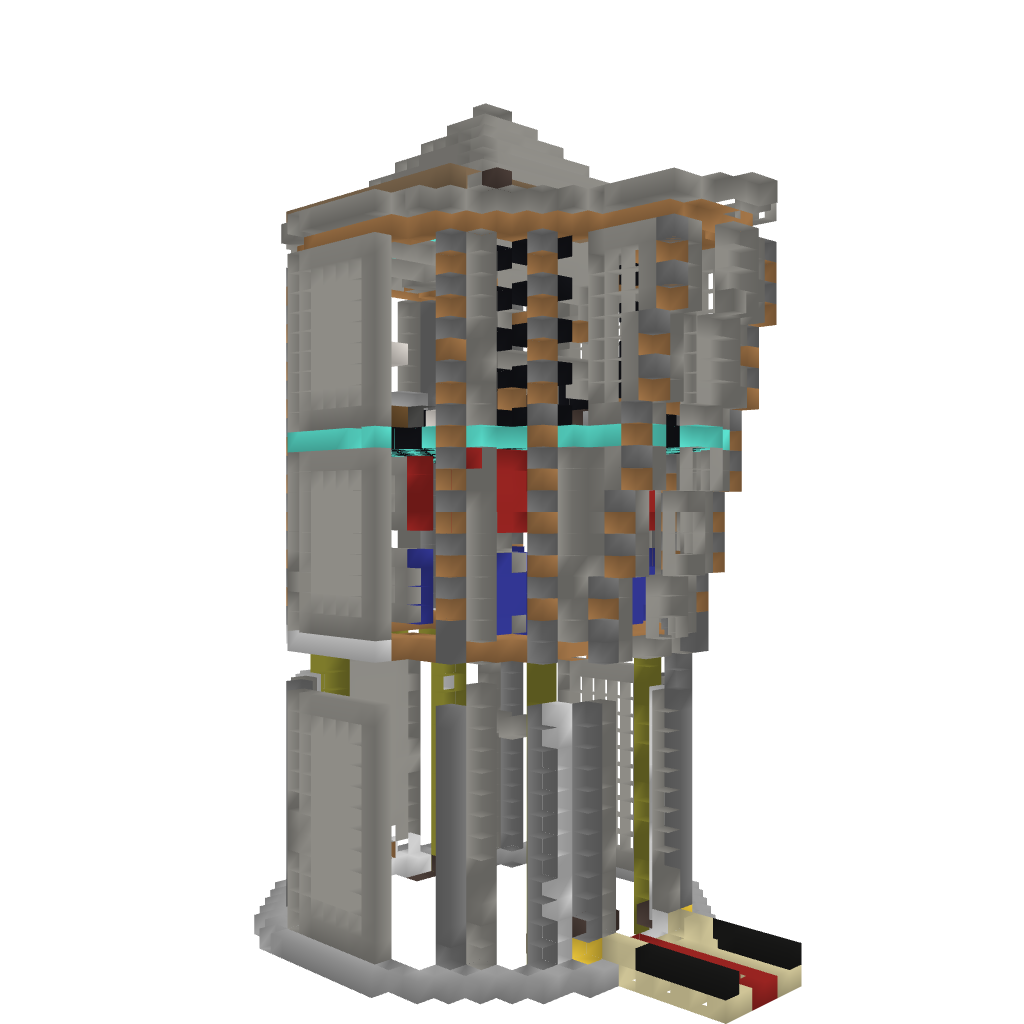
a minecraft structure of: MineESPcraftSpawn